Question: I was wondering if someone could point me in the right direction. We are running an .NET e-commerce website via nopCommerce 3.5 and would like to enable Google remarketing code fully. We included the Google remarketing code BUT it is static - i.e we put it in on the header of the site and it works - its in every page BUT it is hard coded and refers to a single item on our site.
I am trying to work out how to make the remarketing code dynamic. I.e each page would fetch its own values dynamically via .NET or SQL.
Google remarketing code is looking for:
1. ecomm_prodid: 'REPLACE_WITH_VALUE', (I think this is a product id)
2. ecomm_pagetype: 'REPLACE_WITH_VALUE', (I think this is page type)
3. ecomm_totalvalue: 'REPLACE_WITH_VALUE', (I think this is total value)
How would I get each product page to retrieve 3 values and place them on the product page instead of 'REPLACE_WITH_VALUE'? (Even if its only one - the product ID)?

We have an awful lot of products on our site, but maybe I could manually code in the best sellers. I don't know to go about this problem. Any help is much appreciated.
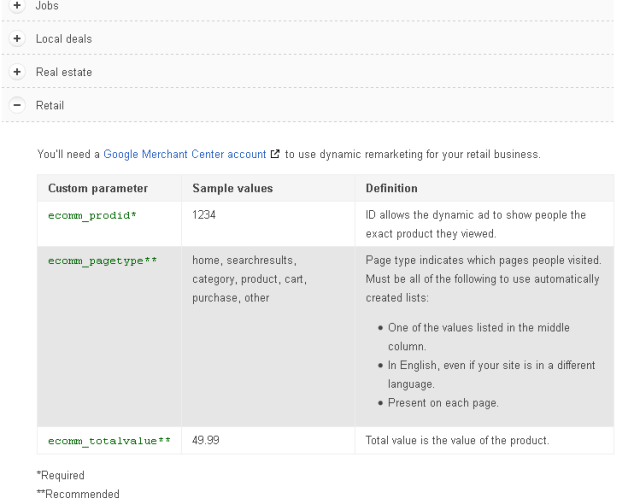
Answer: Looking at the nopcommerce code on <URL>, the 'ProductDetailModel' has a submodel 'AddToCartModel' which in turn has a member 'ProductId'. You should be able to use this field to fill you GA variable with it, like this: 'ecomm_prodid:'<%#this.AddToCart.ProductId%>';'. The same should apply to the price, using 'ecomm_productvalue:'<%#this.ProductPrice.Price%>';'